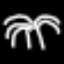
Label: palm tree